九年级 · 度量几何学
“斐波那契螺旋线”（也称“黄金螺旋”）是根据斐波那契数列画出来的螺旋曲线，人
类耳朵的形状也符合这种螺旋形状, 这种形状的构造帮助人类可以更好地接收声波, 从而增强听觉. 现依次取边长为 $1,1,2,3,5 \ldots .$. 的正方形按如图所示方式拼接, 分别以每个正方形的一个顶点为圆心, 边长为半径作圆弧, 连接形成的螺旋曲线即为“斐波那契螺旋线”。那么前五个正方形内形成的曲线 $A B C D E F$ 的长度是 $\qquad$ .


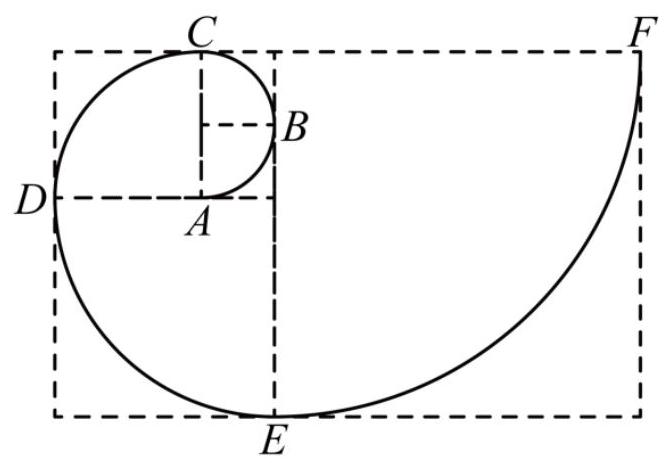
答案:  $6 \pi$

解析: 观察图形可知, 螺旋曲线的每一段都是以正方形的边长为半径的 $\frac{1}{4}$ 圆弧构成, 计算出每个正方形的边长, 再根据圆的周长公式即可求解.

【详解】解：由图可知, 正方形的边长依次为: $1 ， 1 ， 2 ， 3 ， 5 \ldots \ldots$, 螺旋曲线的每一段都是以正方形的边长为半径的 $\frac{1}{4}$ 圆弧构成,

故前五个正方形内形成的曲线 $A B C D E F$ 的长度是: $\frac{1}{4} \cdot 2 \pi(1+1+2+3+5)=6 \pi$,

故答案为: $6 \pi$.

【点睛】本题考查弧长的计算, 解题的关键是观察图形得出每一段圆弧对应的正方形的边长.